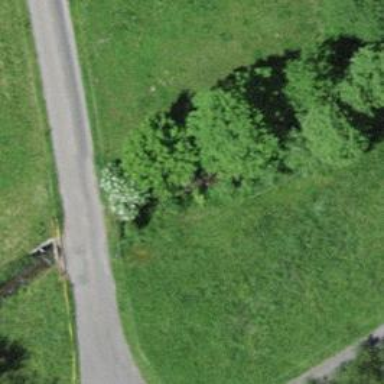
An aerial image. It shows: Culvert tunnel.